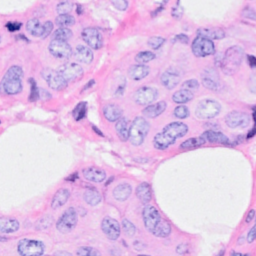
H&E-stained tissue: Breast